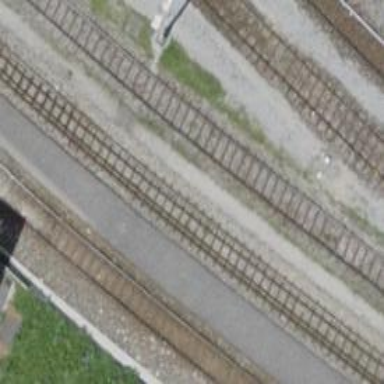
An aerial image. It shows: Single-track electrified railway siding with contact line for service.